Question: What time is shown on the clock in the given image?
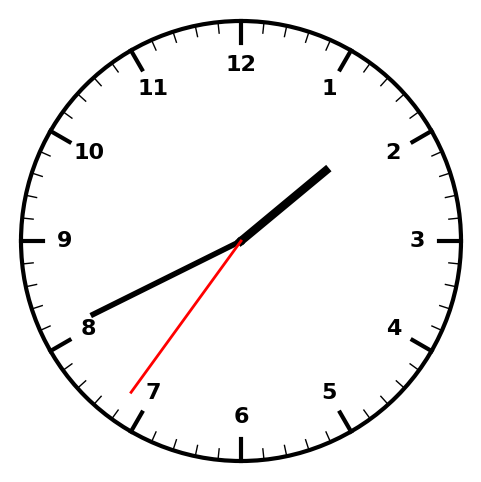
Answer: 01:40:36